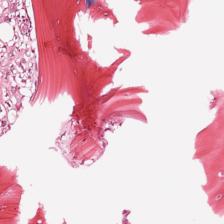
Label: Non-Tumor